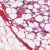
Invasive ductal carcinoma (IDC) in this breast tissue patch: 1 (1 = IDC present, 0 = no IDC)